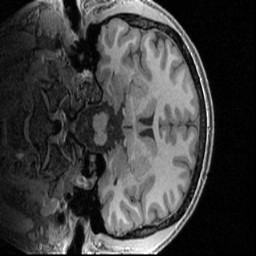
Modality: T1w
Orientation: coronal
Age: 26
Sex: male
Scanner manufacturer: siemens
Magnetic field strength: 3 T
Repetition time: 2.4 s
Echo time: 0.00231 s